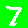
Digit: 7